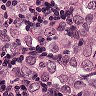
Metastatic tissue present: yes